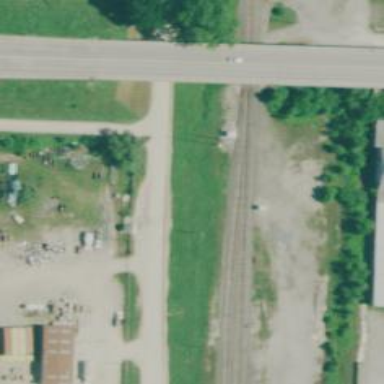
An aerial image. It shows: Railway spur junction.